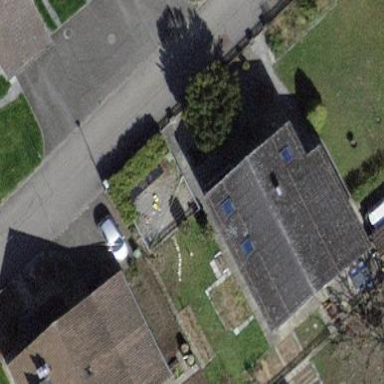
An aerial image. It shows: Building with tiled roof.